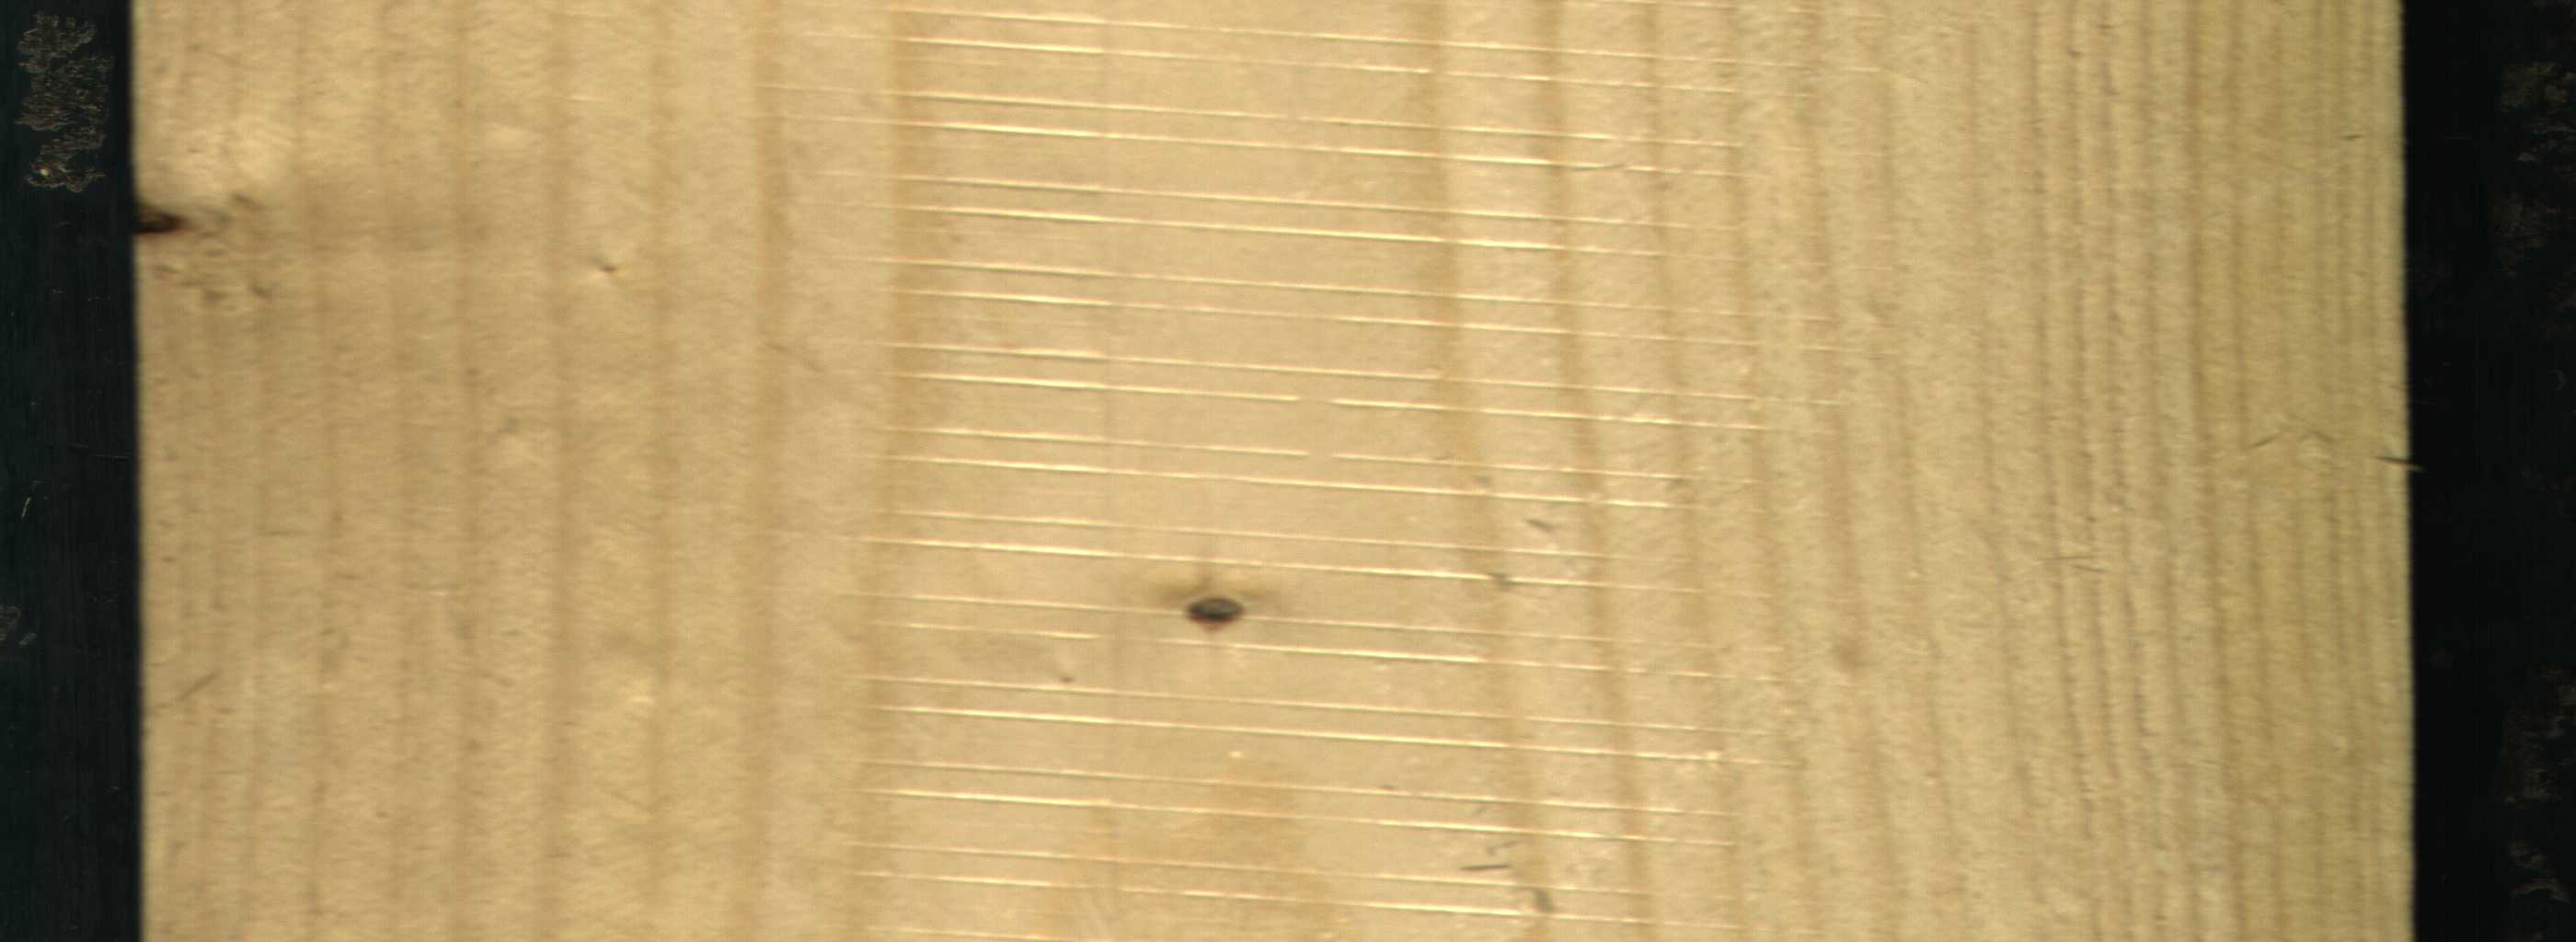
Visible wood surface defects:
Dead_Knot
Live_Knot
Live_Knot
Live_Knot
Live_Knot